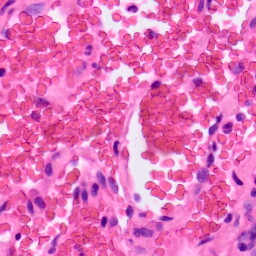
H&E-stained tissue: Lung